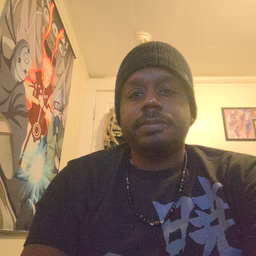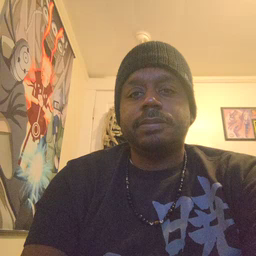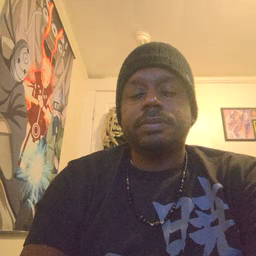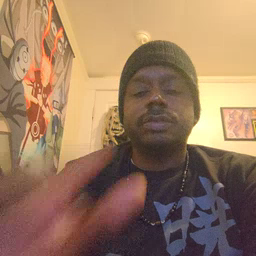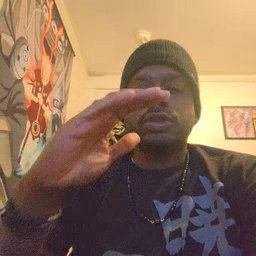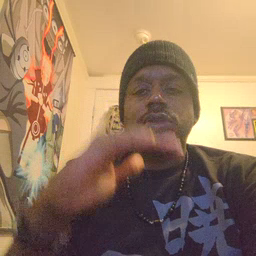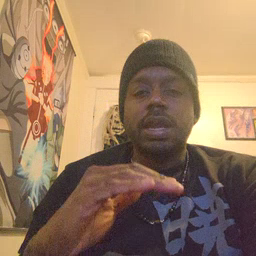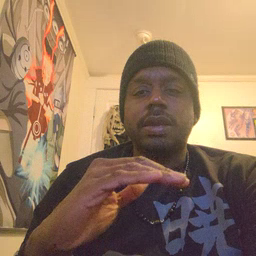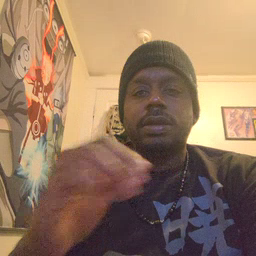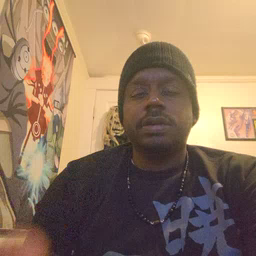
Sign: child